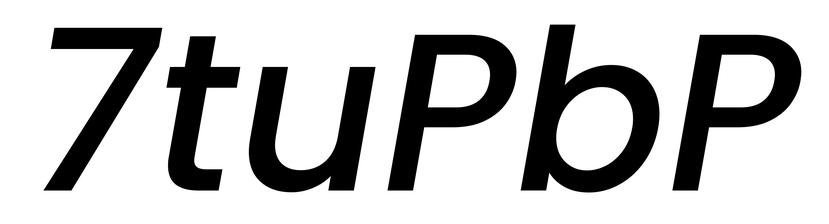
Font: Poppins-MediumItalic